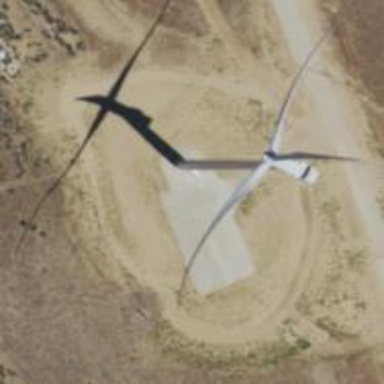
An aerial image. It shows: Wind generator of the horizontal axis type made by Vestas.